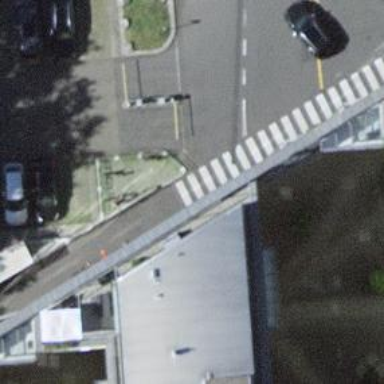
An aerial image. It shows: Lift gate barrier.